Question: All, Forgive me I just began to learn development of Android, It is the first time I used the 'ActionBar' in my Android application. Firstly.
I was following the <URL> to add the resource of ActionBar to project. But the IDE alert me the resource can't be found. please help to review my current setup. thanks.
I had downloaded and upziped all the <URL>. and copy all the icons under the 'res/drawable' folder.

and I add a xml file named 'main_activity_actions.xml' under the folder 'res/menu' which content shows below.
'''
<menu xmlns:android="http://schemas.android.com/apk/res/android" >
<!-- Search, should appear as action button -->
<item android:id="@+id/action_search"
android:icon="@drawable/Core_Icons/unstyled/hdpi/ic_action_search"
android:title="@string/action_search"
android:showAsAction="ifRoom" />
<!-- Settings, should always be in the overflow -->
<item android:id="@+id/action_settings"
android:title="@string/action_settings"
android:showAsAction="never" />
</menu>
'''
Could someone please tell me why IDE can't find the icon 'ic_action_search.png'? thanks.
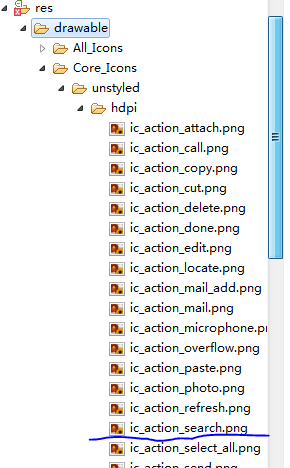
Answer: Unfortunately the resource folders do not support directory hierarchies (sub-folders), so you will need to move all icons to the parent folder ('drawable').
Then reference it like this: 'android:icon="@drawable/ic_action_search"'
<URL>